Question: I'm currently working on an Angular 2 project and even though everything concernig routes seems to be working relatively fine, I'm not entirely happy with how I've accomplished this.
Here's a diagram closely matching the structure I'm using for our app:

So, this app has two parts. According to their actions, they might require the user to be or not authenticated in order to reach them. Gaining access to one of them prevents the access to the other.
- '<router-outlet>'- '<router-outlet>''LayoutComponent''LayoutModule'
As you can see from the diagram, there are some particularities about each page: some redirect, some are not accessible and some of them do not have a path. The only way I was able to achieve this setup was by setting all the routes on the 'LayoutModule' and even then, I was not to able to cover all of the cases (particularly the redirect from the root to '/home').
Also, '/page3' and '/page4' are not accessible, but each have their own component because they have links to reach the children which are injected via a '<router-outlet>'.
Since every page has its own module (and the subpages are contained in them), I'd like to be able to set the routes in each module, to keep everything tight to each module and not spread around the app's code.
Here are the routes defined on the LayoutModule, later imported via 'RouterModule.forChild(ROUTES)':
'''
let ROUTES: Routes = [{
path: '',
component: LayoutComponent,
children: [
{
path: 'home',
component: HomeComponent
}, {
path: 'page2',
component: Page2Component
}, {
path: 'page3',
component: Page3Component,
children: [{
path: '',
component: Subpage31Component
}, {
path: ':id',
component: Subpage32Component
}, {
path: 'subpage3',
component: Subpage33Component
}
]
}, {
path: 'page4',
component: Page4Component,
children: [{
path: ':id/subpage1',
component: Subpage41Component
}, {
path: ':id/subpage2',
component: Subpage42Component
}]
}
]
}];
'''
Is it possible to define the routes in each module?
I'm sorry for such a verbose post but I'm trying to provide as much insight about my problem, as I can.
I'm using Angular 2.2.0 and using angular-router 3.2.0.
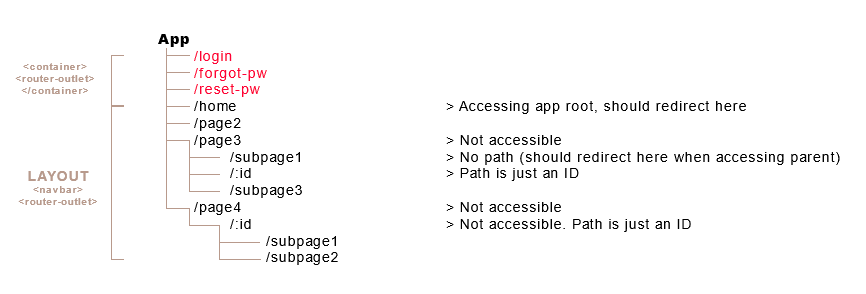
Answer: Based on the links provided by other users, I was able to cook up a solution for my problem. As I mentioned, my application has two parts with different settings for authenticated and non-authenticated users. For the non-authenticated part, I set up a module with it's own routes and 'router-outlet' (for nested content).
For the authenticated part (since, among other things, it shared a navbar and a 'router-outlet' across all the pages, I've created a 'LayoutModule', and defined its routing module as follow:
'''
// import section
const routes: Routes = [{
path: '',
component: LayoutComponent,
children: [
...Page1RoutingModule.routes,
...Page2RoutingModule.routes
// and so on
]
}];
@NgModule({
imports: [
RouterModule.forChild(routes)
],
exports: [
RouterModule
]
})
export class LayoutRoutingModule {
}
'''
Where 'routes' is a public variable for each routing module, like this:
'''
// imports
const routes: Routes = [{
path: 'page1',
component: Page1Component
}];
@NgModule({
imports: [RouterModule.forChild(routes)],
exports: [RouterModule]
})
export class Page1RoutingModule {
public static routes = routes;
}
'''
I have not included the authentication guards for simplicity sake, but this way, they can be configured globally on the LayoutRoutingModule, or easily on each module (if for some reason, custom rules are needed for accessing them).
Hope this helps anyone facing the same issue I had.